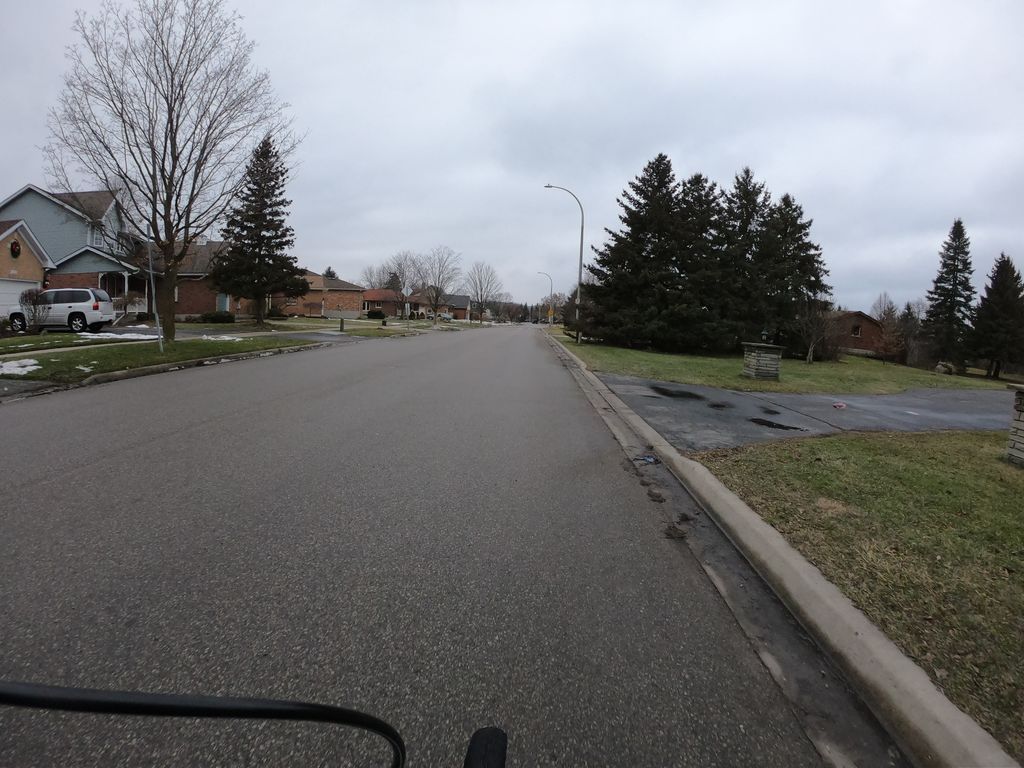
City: kitchener-waterloo